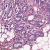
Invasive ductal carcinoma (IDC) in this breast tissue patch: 1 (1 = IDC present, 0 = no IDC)